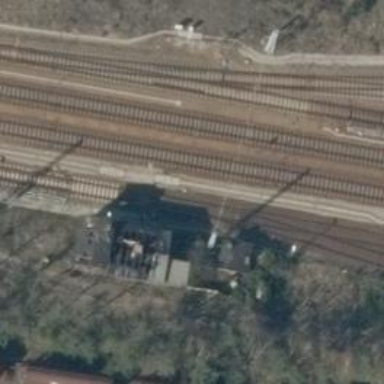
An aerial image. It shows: Railway milestone.